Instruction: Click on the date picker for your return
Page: home
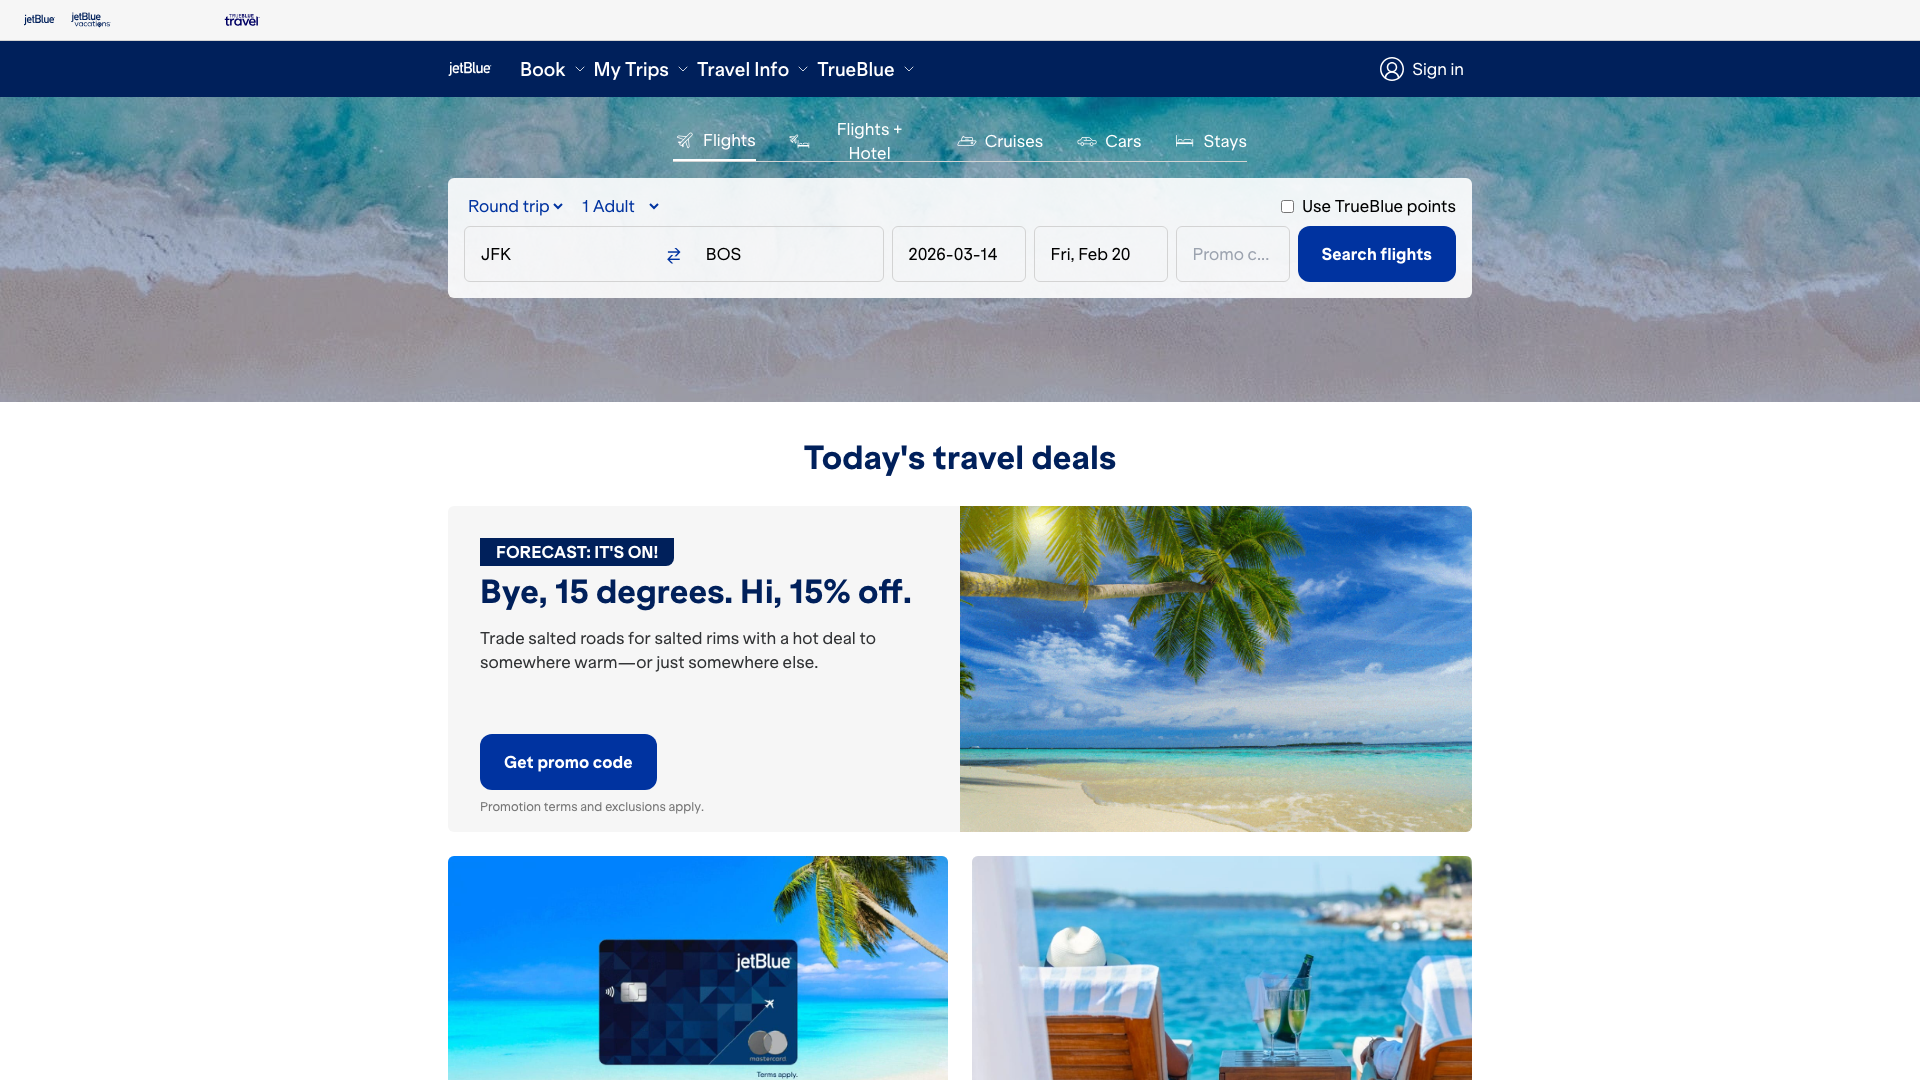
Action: click